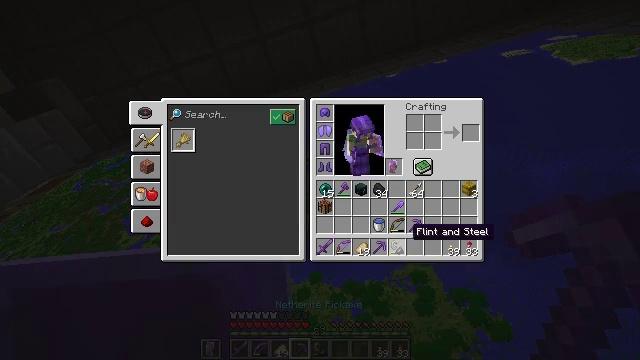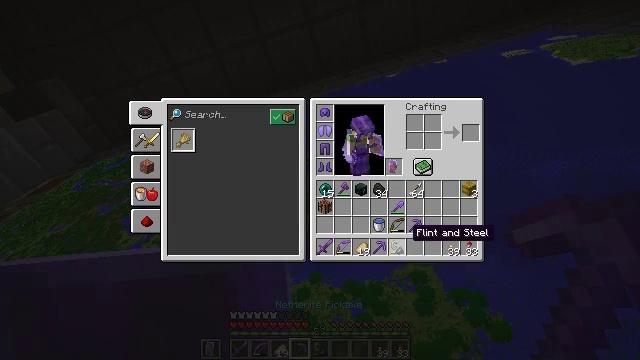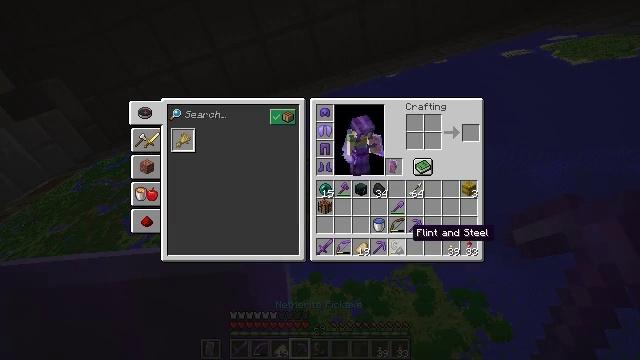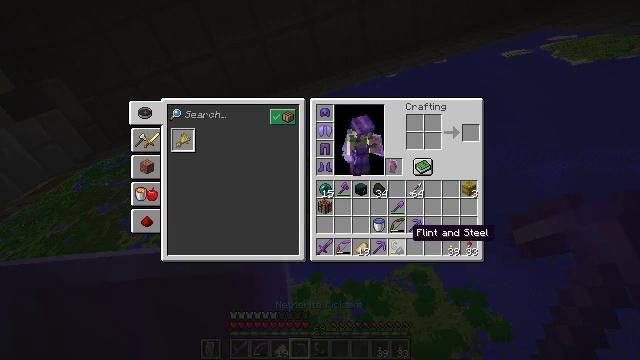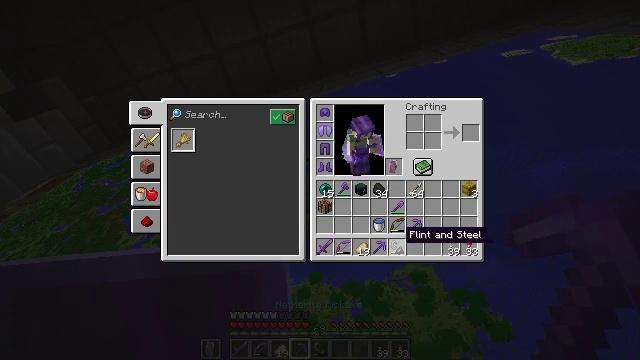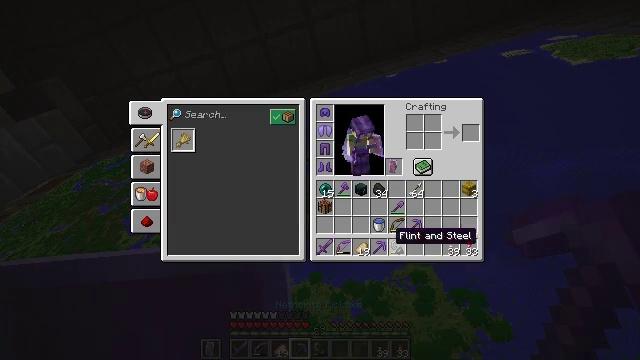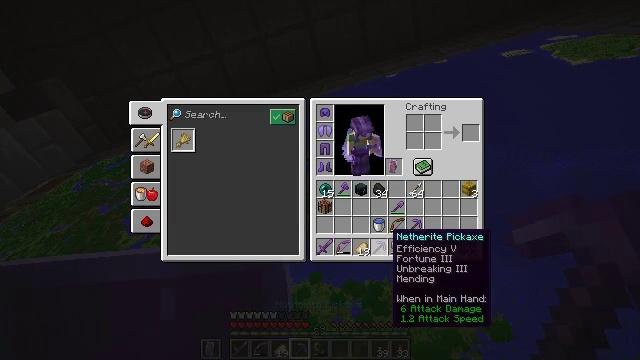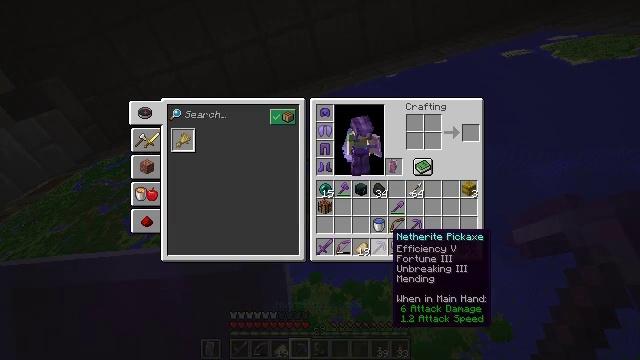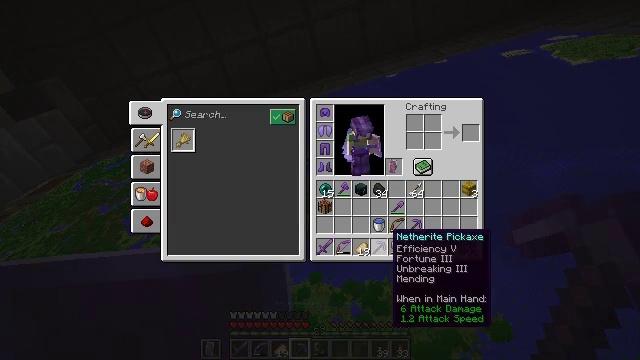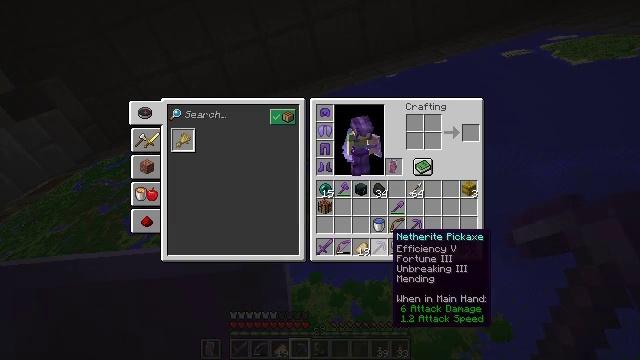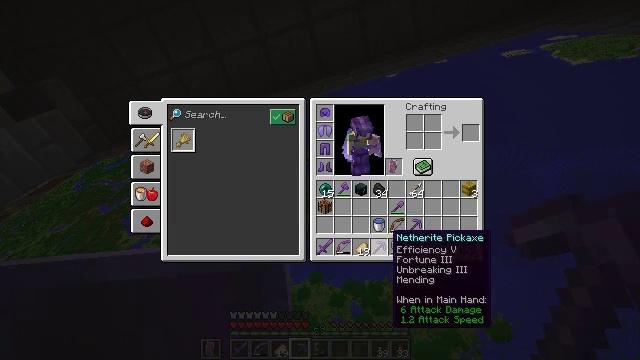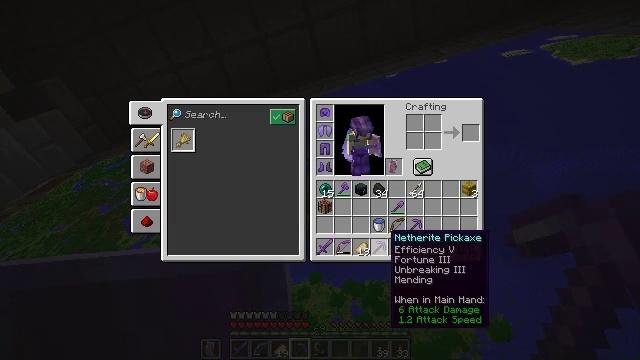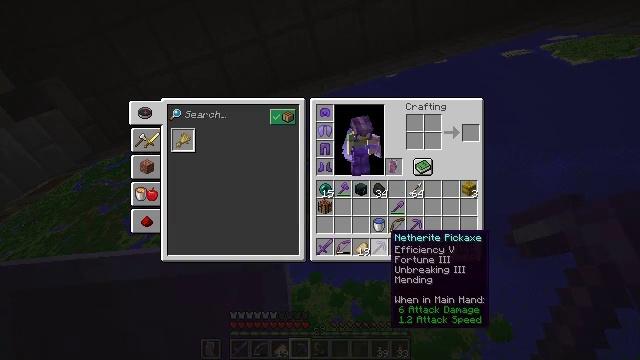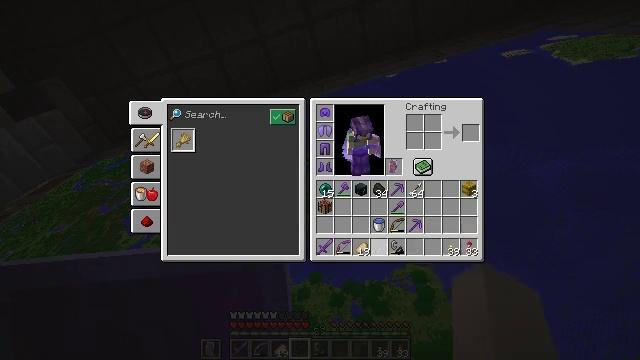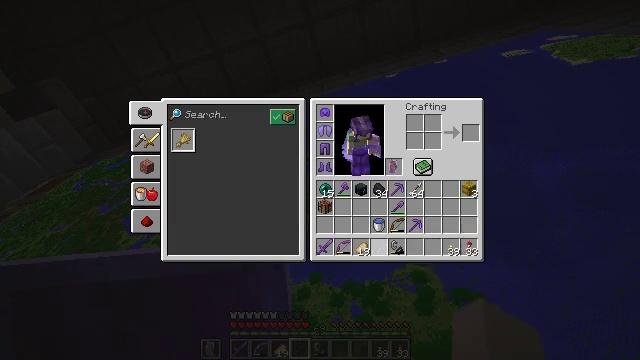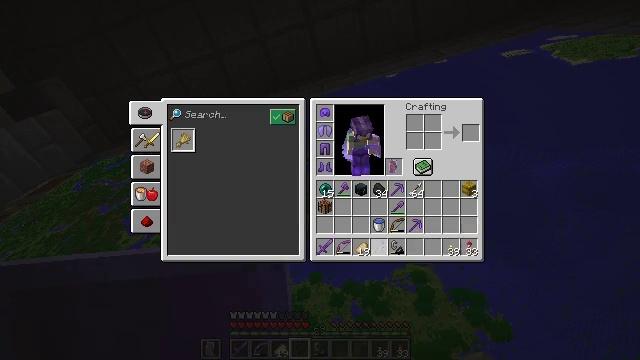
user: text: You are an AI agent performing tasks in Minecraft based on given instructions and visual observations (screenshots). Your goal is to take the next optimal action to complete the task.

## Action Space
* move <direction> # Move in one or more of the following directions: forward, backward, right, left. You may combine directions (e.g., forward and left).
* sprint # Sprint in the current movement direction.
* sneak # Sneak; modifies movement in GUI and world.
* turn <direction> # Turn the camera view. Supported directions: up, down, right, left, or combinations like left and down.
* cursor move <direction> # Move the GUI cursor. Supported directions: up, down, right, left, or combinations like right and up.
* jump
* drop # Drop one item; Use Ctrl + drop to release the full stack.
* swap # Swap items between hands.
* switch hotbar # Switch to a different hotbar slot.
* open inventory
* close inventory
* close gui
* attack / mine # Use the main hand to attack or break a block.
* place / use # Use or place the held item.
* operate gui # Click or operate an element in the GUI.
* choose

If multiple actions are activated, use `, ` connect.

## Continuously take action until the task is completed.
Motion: motion action
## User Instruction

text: Gather glowstone for crafting.
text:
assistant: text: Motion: sneak
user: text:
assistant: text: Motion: sneak
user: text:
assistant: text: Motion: sneak
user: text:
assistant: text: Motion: sneak, turn left
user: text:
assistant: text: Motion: sneak, turn left
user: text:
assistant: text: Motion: sneak
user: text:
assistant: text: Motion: sneak
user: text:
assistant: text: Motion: sneak
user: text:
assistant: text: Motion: sneak
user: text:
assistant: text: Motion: sneak
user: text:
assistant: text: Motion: sneak
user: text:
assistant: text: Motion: sneak
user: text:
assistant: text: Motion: sneak, attack / mine
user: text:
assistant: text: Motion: sneak, attack / mine
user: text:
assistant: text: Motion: sneak, attack / mine
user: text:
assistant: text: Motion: sneak
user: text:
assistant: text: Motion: sneak, turn right and up
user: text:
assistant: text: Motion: sneak, turn up
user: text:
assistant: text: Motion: sneak
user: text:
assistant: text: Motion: sneak
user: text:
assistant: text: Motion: sneak
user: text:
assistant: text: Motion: sneak
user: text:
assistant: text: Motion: sneak
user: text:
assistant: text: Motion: sneak
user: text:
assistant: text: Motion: sneak
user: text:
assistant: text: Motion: sneak
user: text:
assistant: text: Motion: sneak
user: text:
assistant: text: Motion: sneak
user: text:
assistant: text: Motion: sneak
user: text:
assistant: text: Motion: sneak